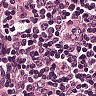
Metastatic tissue present: no